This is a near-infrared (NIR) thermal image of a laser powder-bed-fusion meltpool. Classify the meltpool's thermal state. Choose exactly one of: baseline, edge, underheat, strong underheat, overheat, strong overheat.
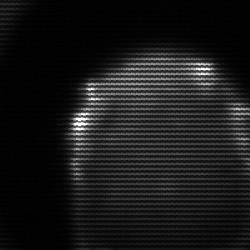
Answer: edge